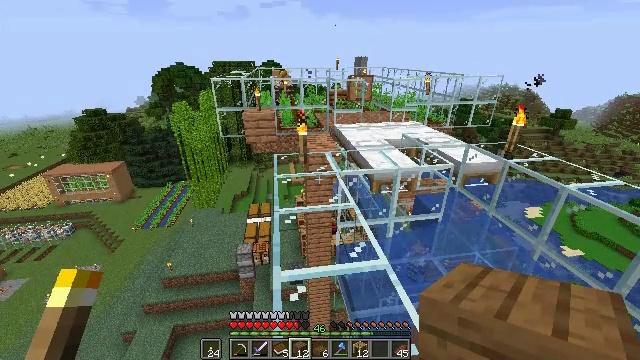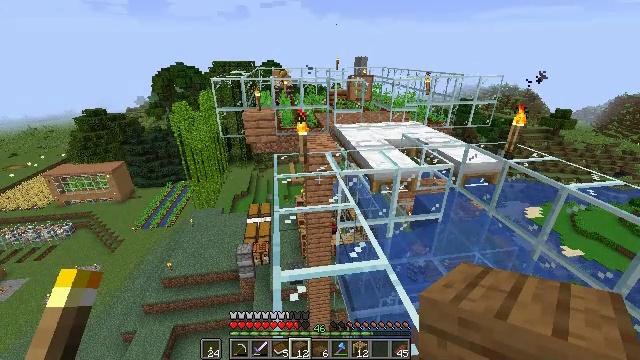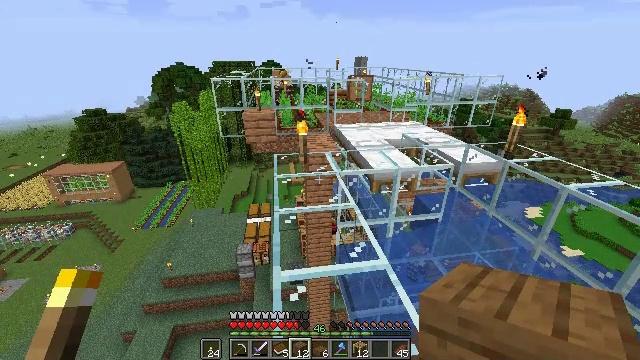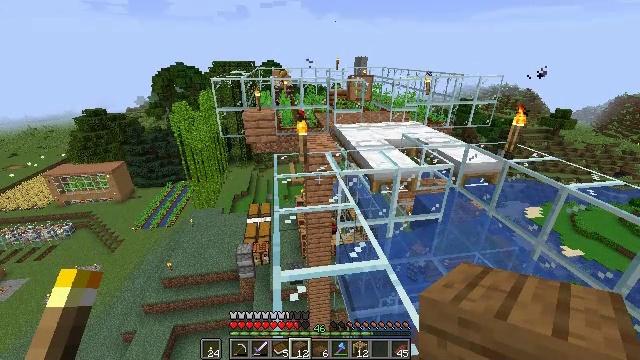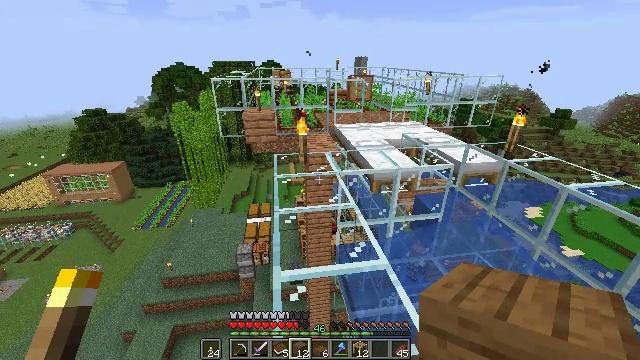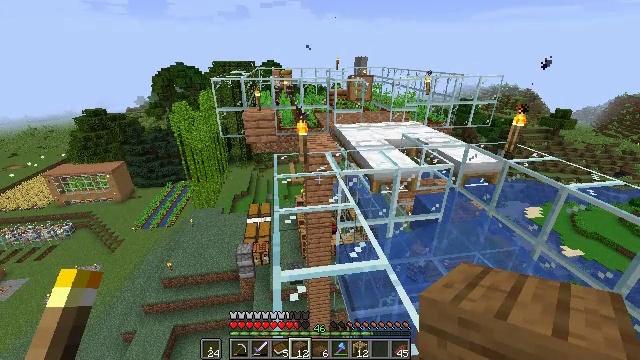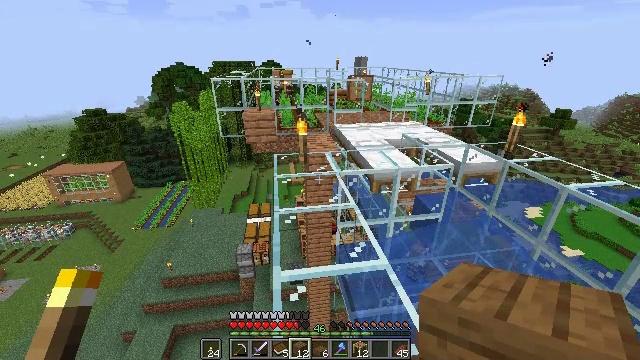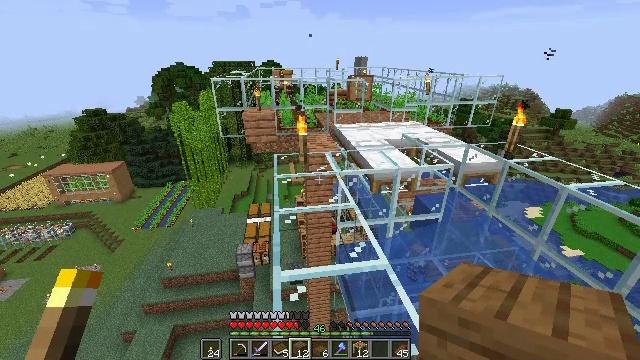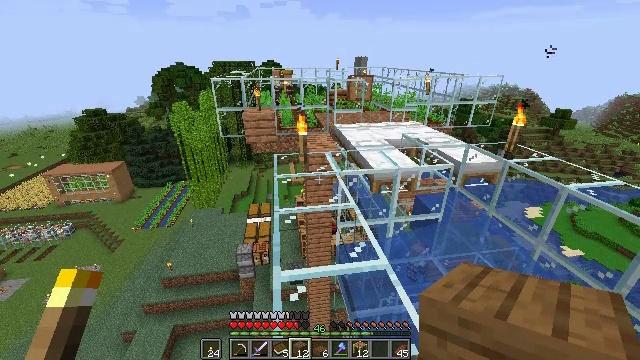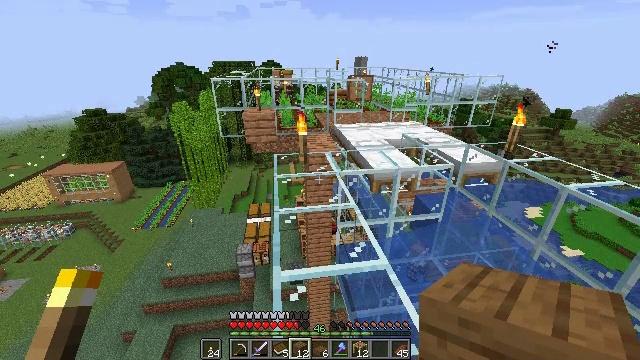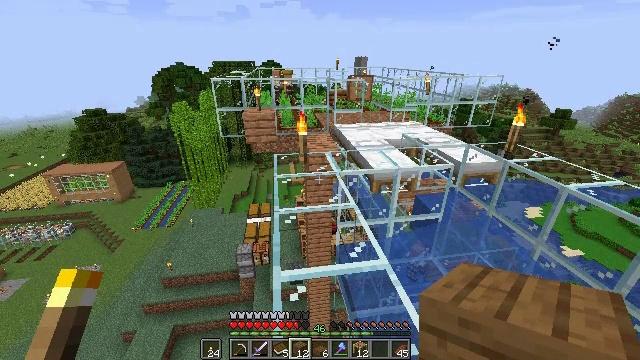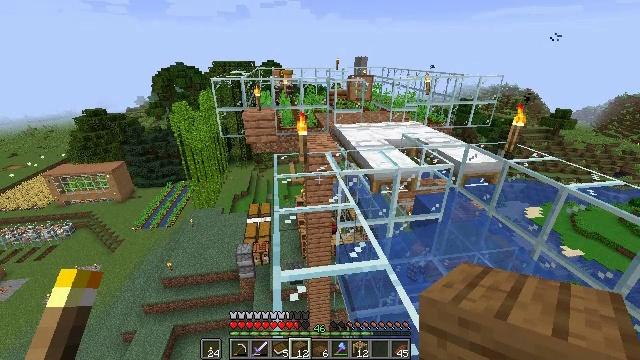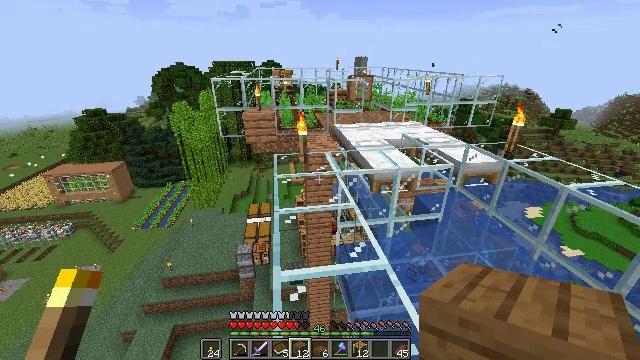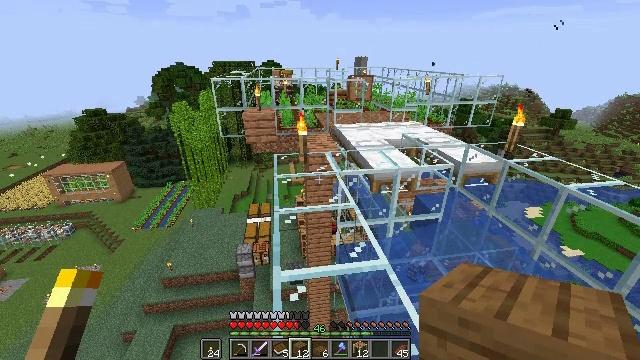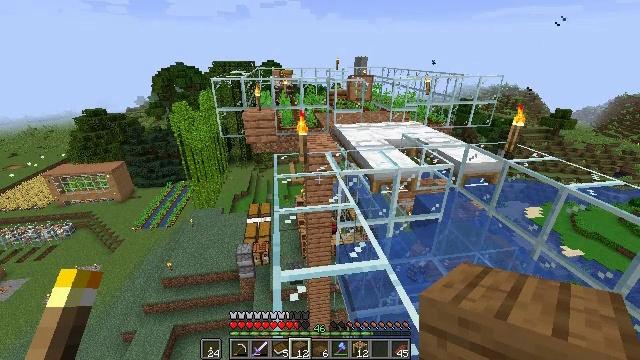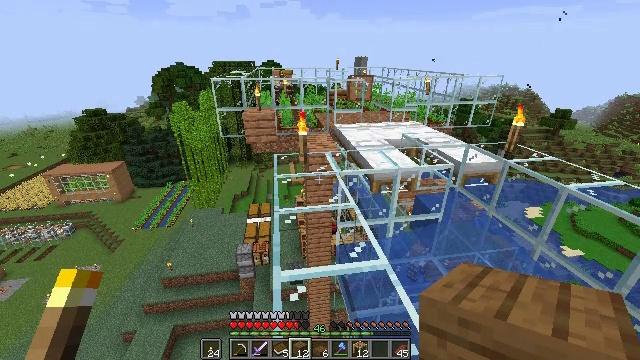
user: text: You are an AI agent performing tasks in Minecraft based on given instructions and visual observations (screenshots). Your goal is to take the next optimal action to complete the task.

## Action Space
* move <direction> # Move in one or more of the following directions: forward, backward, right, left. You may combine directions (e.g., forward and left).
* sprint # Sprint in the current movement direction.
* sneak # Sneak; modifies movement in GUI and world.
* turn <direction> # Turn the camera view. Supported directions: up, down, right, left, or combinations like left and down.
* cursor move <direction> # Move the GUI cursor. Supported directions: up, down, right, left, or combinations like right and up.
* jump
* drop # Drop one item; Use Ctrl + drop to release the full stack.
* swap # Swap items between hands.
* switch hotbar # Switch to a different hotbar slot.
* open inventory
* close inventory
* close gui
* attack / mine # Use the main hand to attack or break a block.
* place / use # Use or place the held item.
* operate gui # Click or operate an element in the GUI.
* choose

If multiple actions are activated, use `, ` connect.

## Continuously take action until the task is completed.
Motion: motion action
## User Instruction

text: Make a spruce fence gate with sticks and spruce planks.
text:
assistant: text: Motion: no_op
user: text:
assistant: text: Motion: no_op
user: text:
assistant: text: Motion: no_op
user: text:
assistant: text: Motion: no_op
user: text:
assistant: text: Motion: no_op
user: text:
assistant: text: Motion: no_op
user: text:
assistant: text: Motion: no_op
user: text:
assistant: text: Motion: no_op
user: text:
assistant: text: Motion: no_op
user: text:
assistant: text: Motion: no_op
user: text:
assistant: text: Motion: no_op
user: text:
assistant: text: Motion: no_op
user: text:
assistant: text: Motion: no_op
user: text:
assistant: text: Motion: no_op
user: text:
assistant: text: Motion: no_op
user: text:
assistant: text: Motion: no_op
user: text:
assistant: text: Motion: no_op
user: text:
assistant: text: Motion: no_op
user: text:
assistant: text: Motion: no_op
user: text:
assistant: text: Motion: no_op
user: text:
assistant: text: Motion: no_op
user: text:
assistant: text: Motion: no_op
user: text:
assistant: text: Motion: no_op
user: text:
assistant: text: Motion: no_op
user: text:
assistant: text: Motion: no_op
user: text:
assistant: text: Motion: no_op
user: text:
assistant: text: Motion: no_op
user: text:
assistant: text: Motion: no_op
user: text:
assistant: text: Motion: no_op
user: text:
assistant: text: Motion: no_op